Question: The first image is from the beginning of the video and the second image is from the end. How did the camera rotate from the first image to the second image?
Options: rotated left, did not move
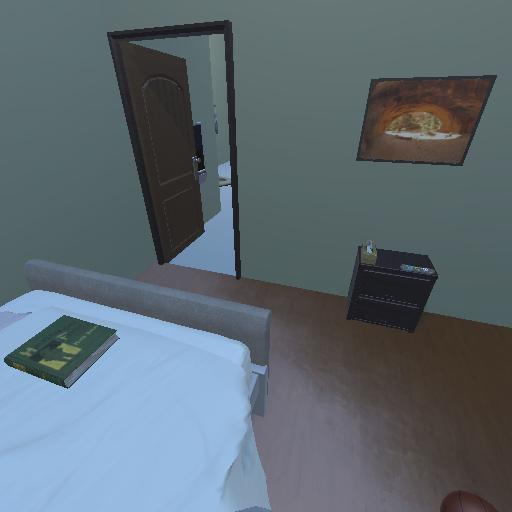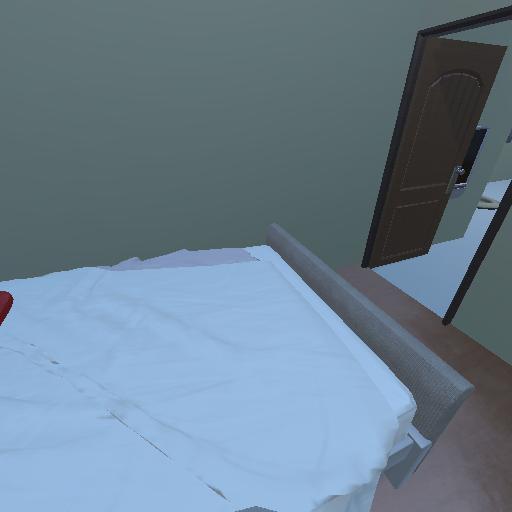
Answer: rotated left